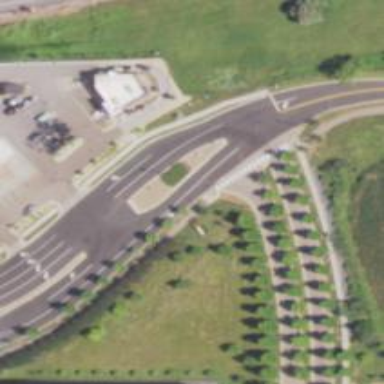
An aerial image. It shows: Asphalt cycleway featuring zebra crossing. The crossing is uncontrolled.